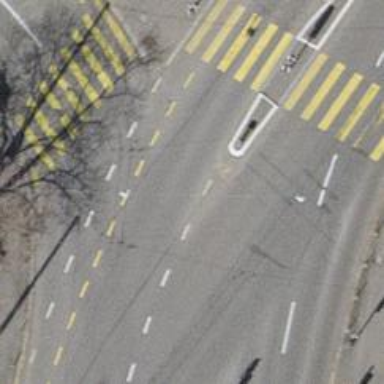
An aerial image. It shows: Tertiary road with trolley wires.